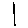
Label: line